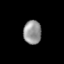
Tissue: lung
Cell type: Fibroblasts
Senescence score: 0.734
Nuclear area (px): 411
Mean DAPI intensity: 150.119